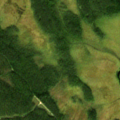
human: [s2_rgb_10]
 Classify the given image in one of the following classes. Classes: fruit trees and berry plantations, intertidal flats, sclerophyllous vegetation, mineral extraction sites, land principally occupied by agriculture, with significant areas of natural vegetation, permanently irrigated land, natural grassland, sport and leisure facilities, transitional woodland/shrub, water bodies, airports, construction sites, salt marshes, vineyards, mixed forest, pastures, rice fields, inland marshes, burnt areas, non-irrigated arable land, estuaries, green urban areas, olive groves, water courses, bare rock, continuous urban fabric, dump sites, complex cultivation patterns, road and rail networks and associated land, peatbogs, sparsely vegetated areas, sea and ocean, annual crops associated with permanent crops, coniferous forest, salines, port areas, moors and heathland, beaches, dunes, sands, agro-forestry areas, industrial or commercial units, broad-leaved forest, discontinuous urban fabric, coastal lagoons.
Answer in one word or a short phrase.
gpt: coniferous forest, transitional woodland/shrub, peatbogs